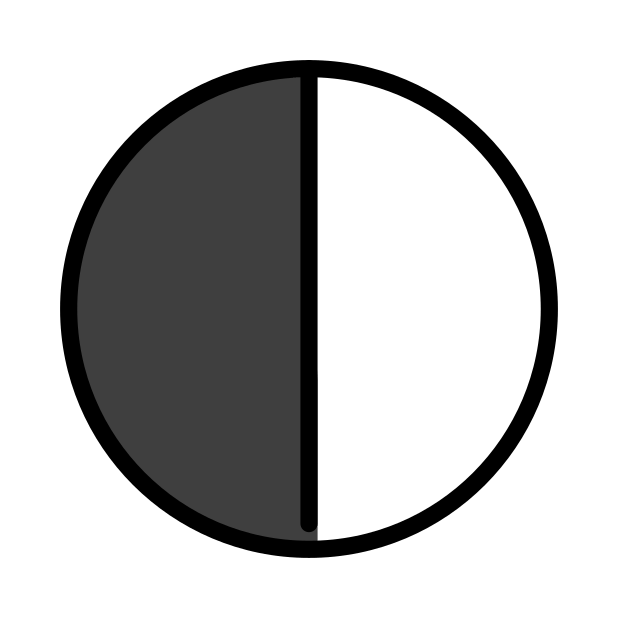
Emoji: ◐
Name: circle with left half black
Unicode: 0x25d0